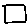
Label: square